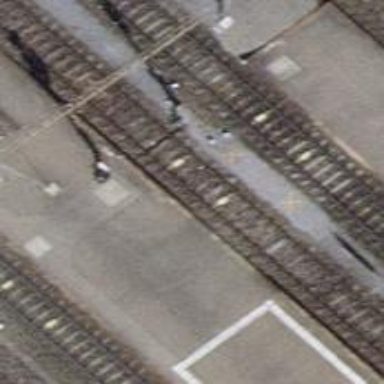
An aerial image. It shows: Railway signal.